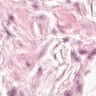
Metastatic tissue present: no